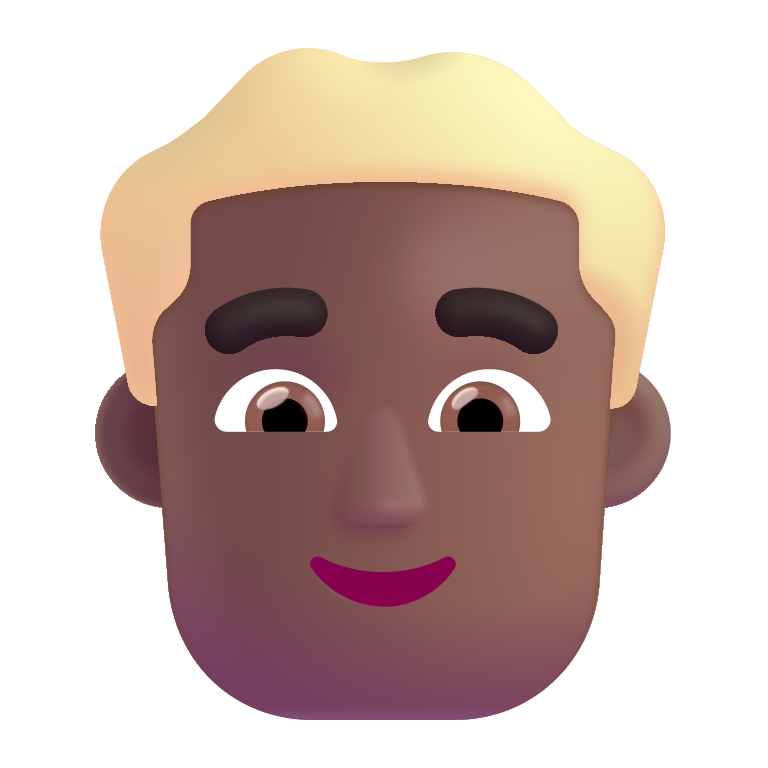
man blonde hair color  dark